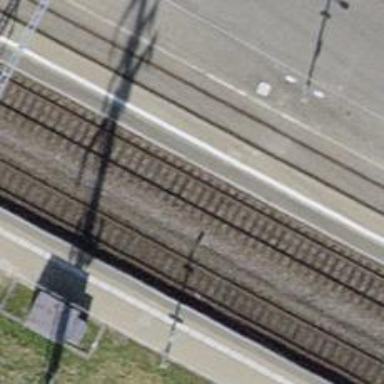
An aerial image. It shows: Stop position for public transport on the railway.